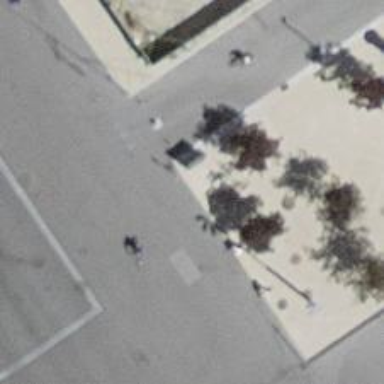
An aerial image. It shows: Bollard.